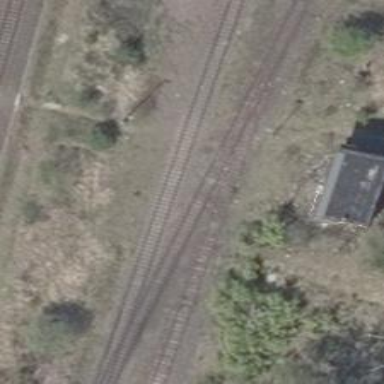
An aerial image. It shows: Disused railway yard.